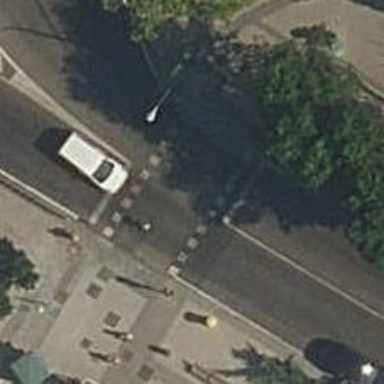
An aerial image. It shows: Road with traffic signals and zebra crossing with traffic signals.